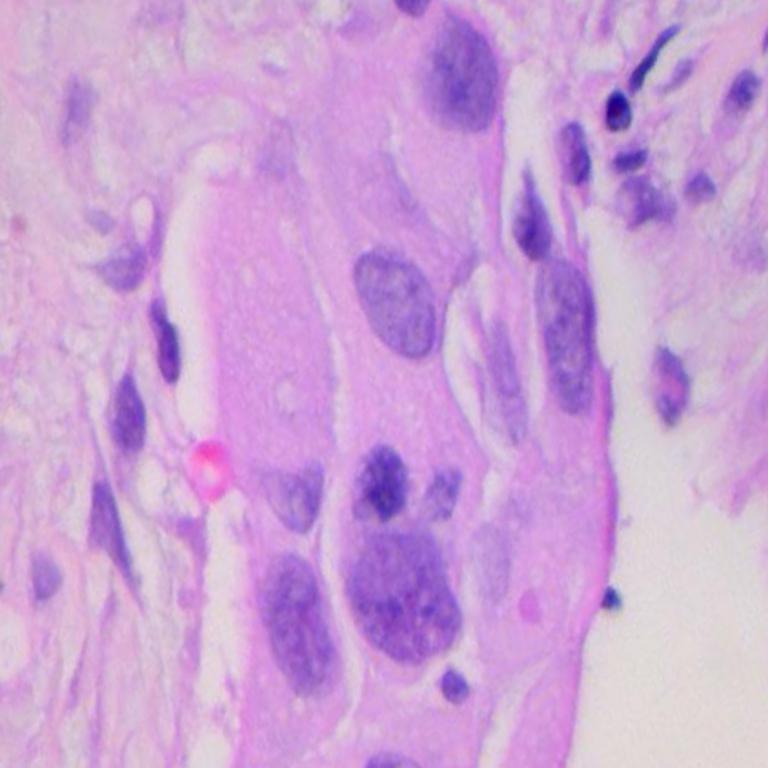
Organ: lung
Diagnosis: adenocarcinomas